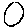
Label: circle